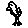
Label: bird